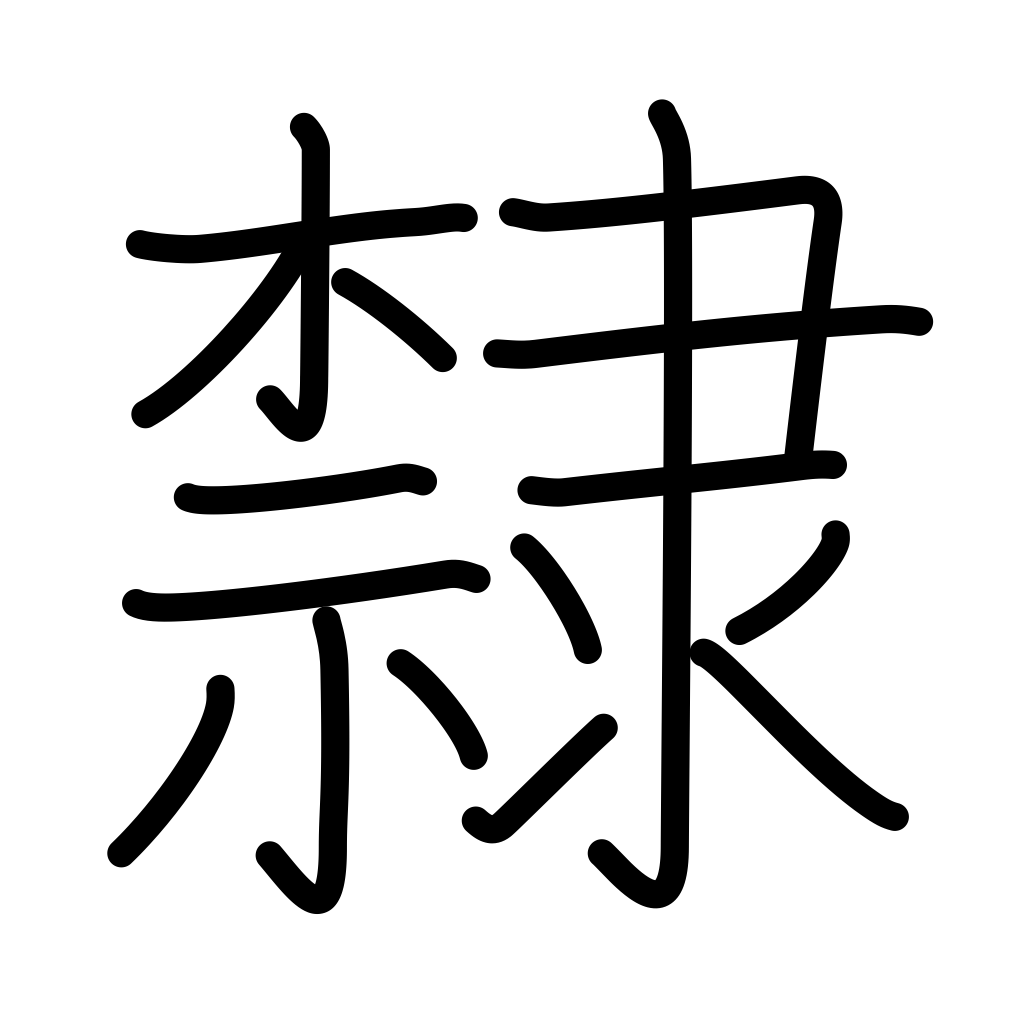
Meaning: servant, prisoner, criminal, follower